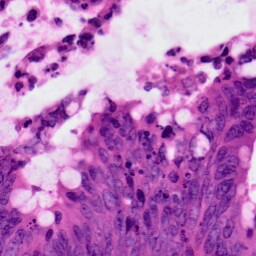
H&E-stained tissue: Colon